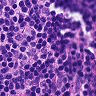
Metastatic tissue present: no